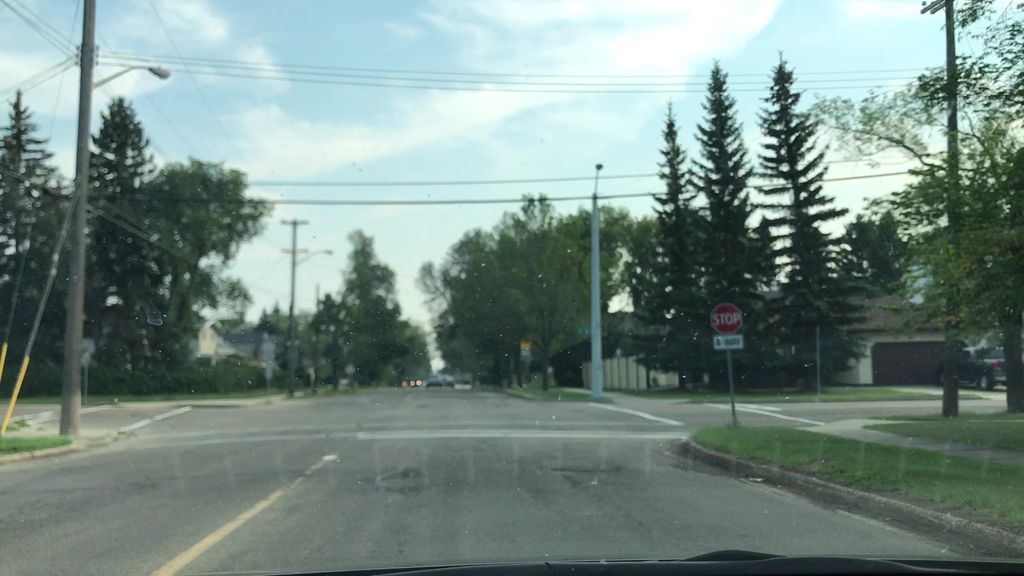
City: edmonton